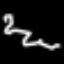
Label: squiggle